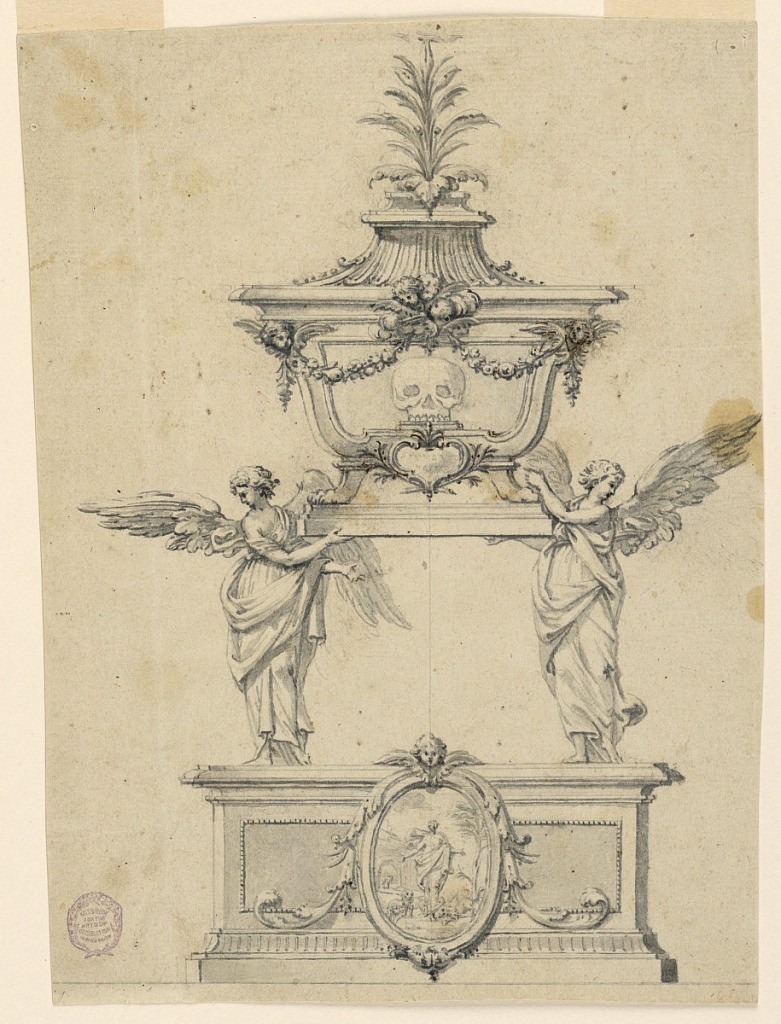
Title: The Elevation of a Reliquary of a Skull
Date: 1780-1810
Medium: Pencil, pen, and black Chinese ink.
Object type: Drawing
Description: Work oriented in a vertical rectangle. Two angels stand upon a pedestal and support with their right hands the base of a reliquary casket. They address themselves to an imaginary public. A skull is shown in the casket; the name of the martyr is indistinctly printed in a heart form at the bottom of the casket. The casket is decorated with cherubim and festoons; a plant grows on top on a pedestal. A medallion decorates the main pedestal; apparently it represents a woman in a lion's den.